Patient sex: M
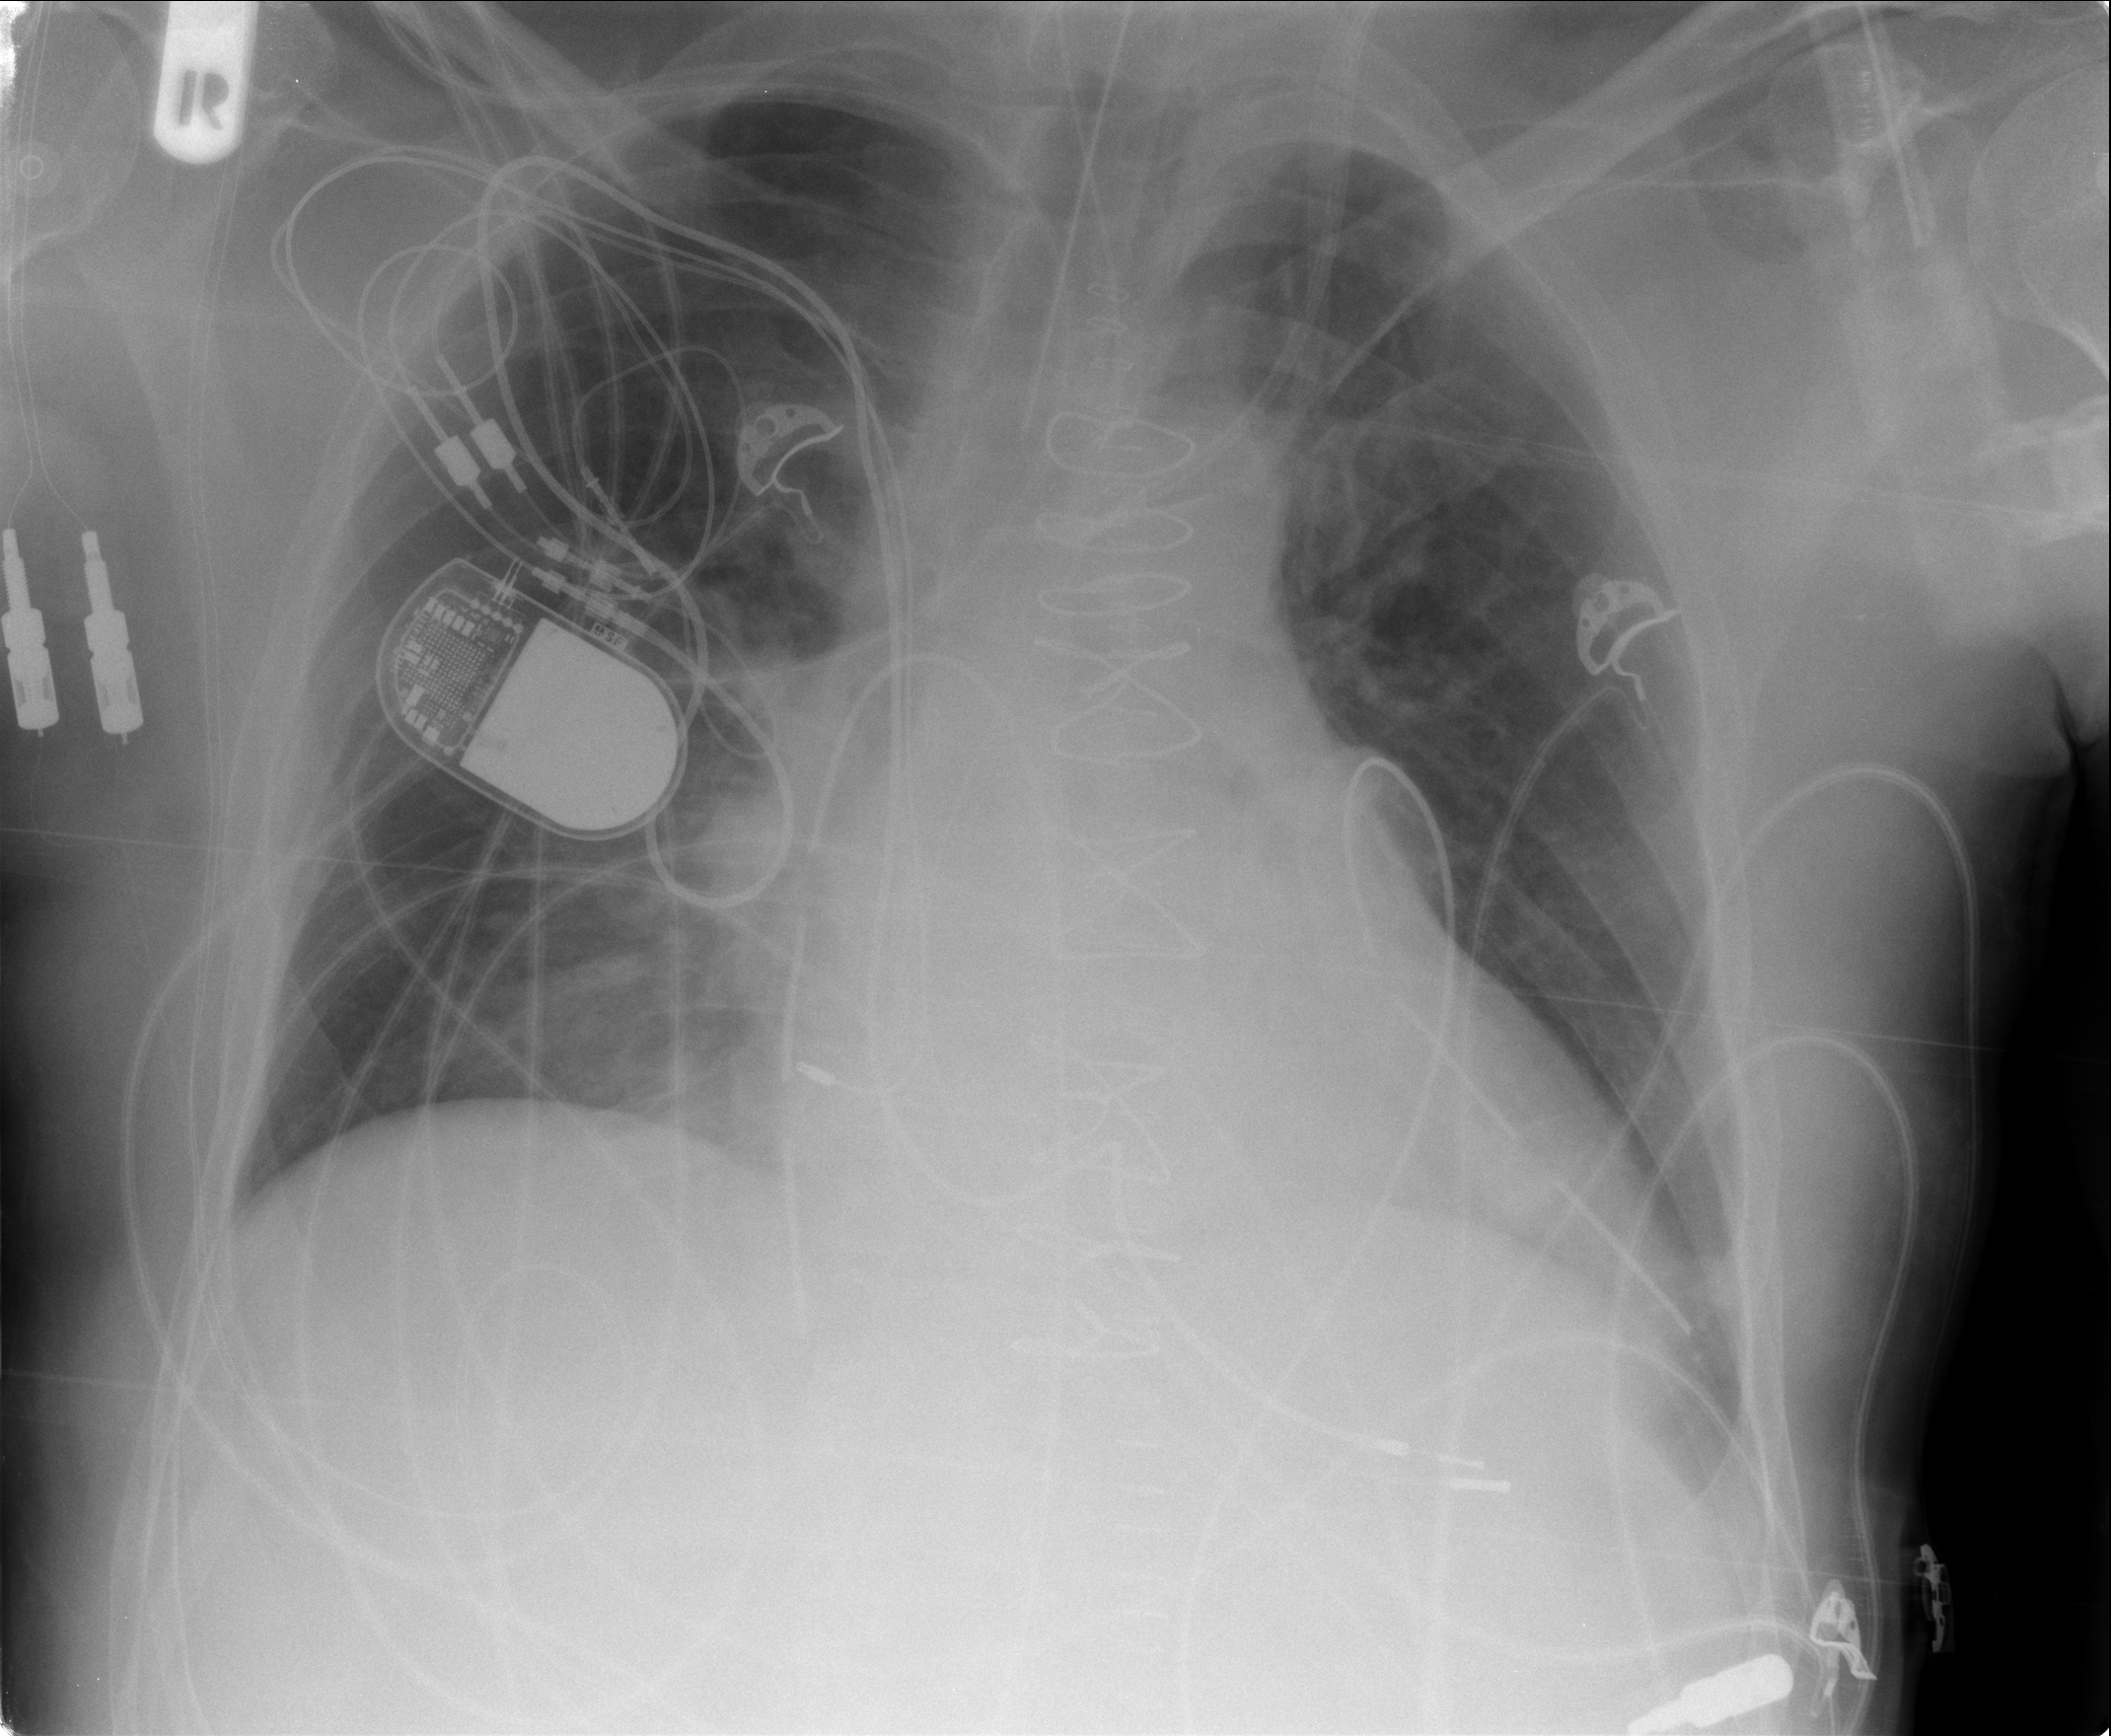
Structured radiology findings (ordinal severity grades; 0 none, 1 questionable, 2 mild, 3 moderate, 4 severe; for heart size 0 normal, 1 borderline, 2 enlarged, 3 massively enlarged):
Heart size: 2
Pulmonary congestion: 1
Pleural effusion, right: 0
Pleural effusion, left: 0
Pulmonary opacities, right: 1
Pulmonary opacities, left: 0
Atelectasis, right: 1
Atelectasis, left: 2